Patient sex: M
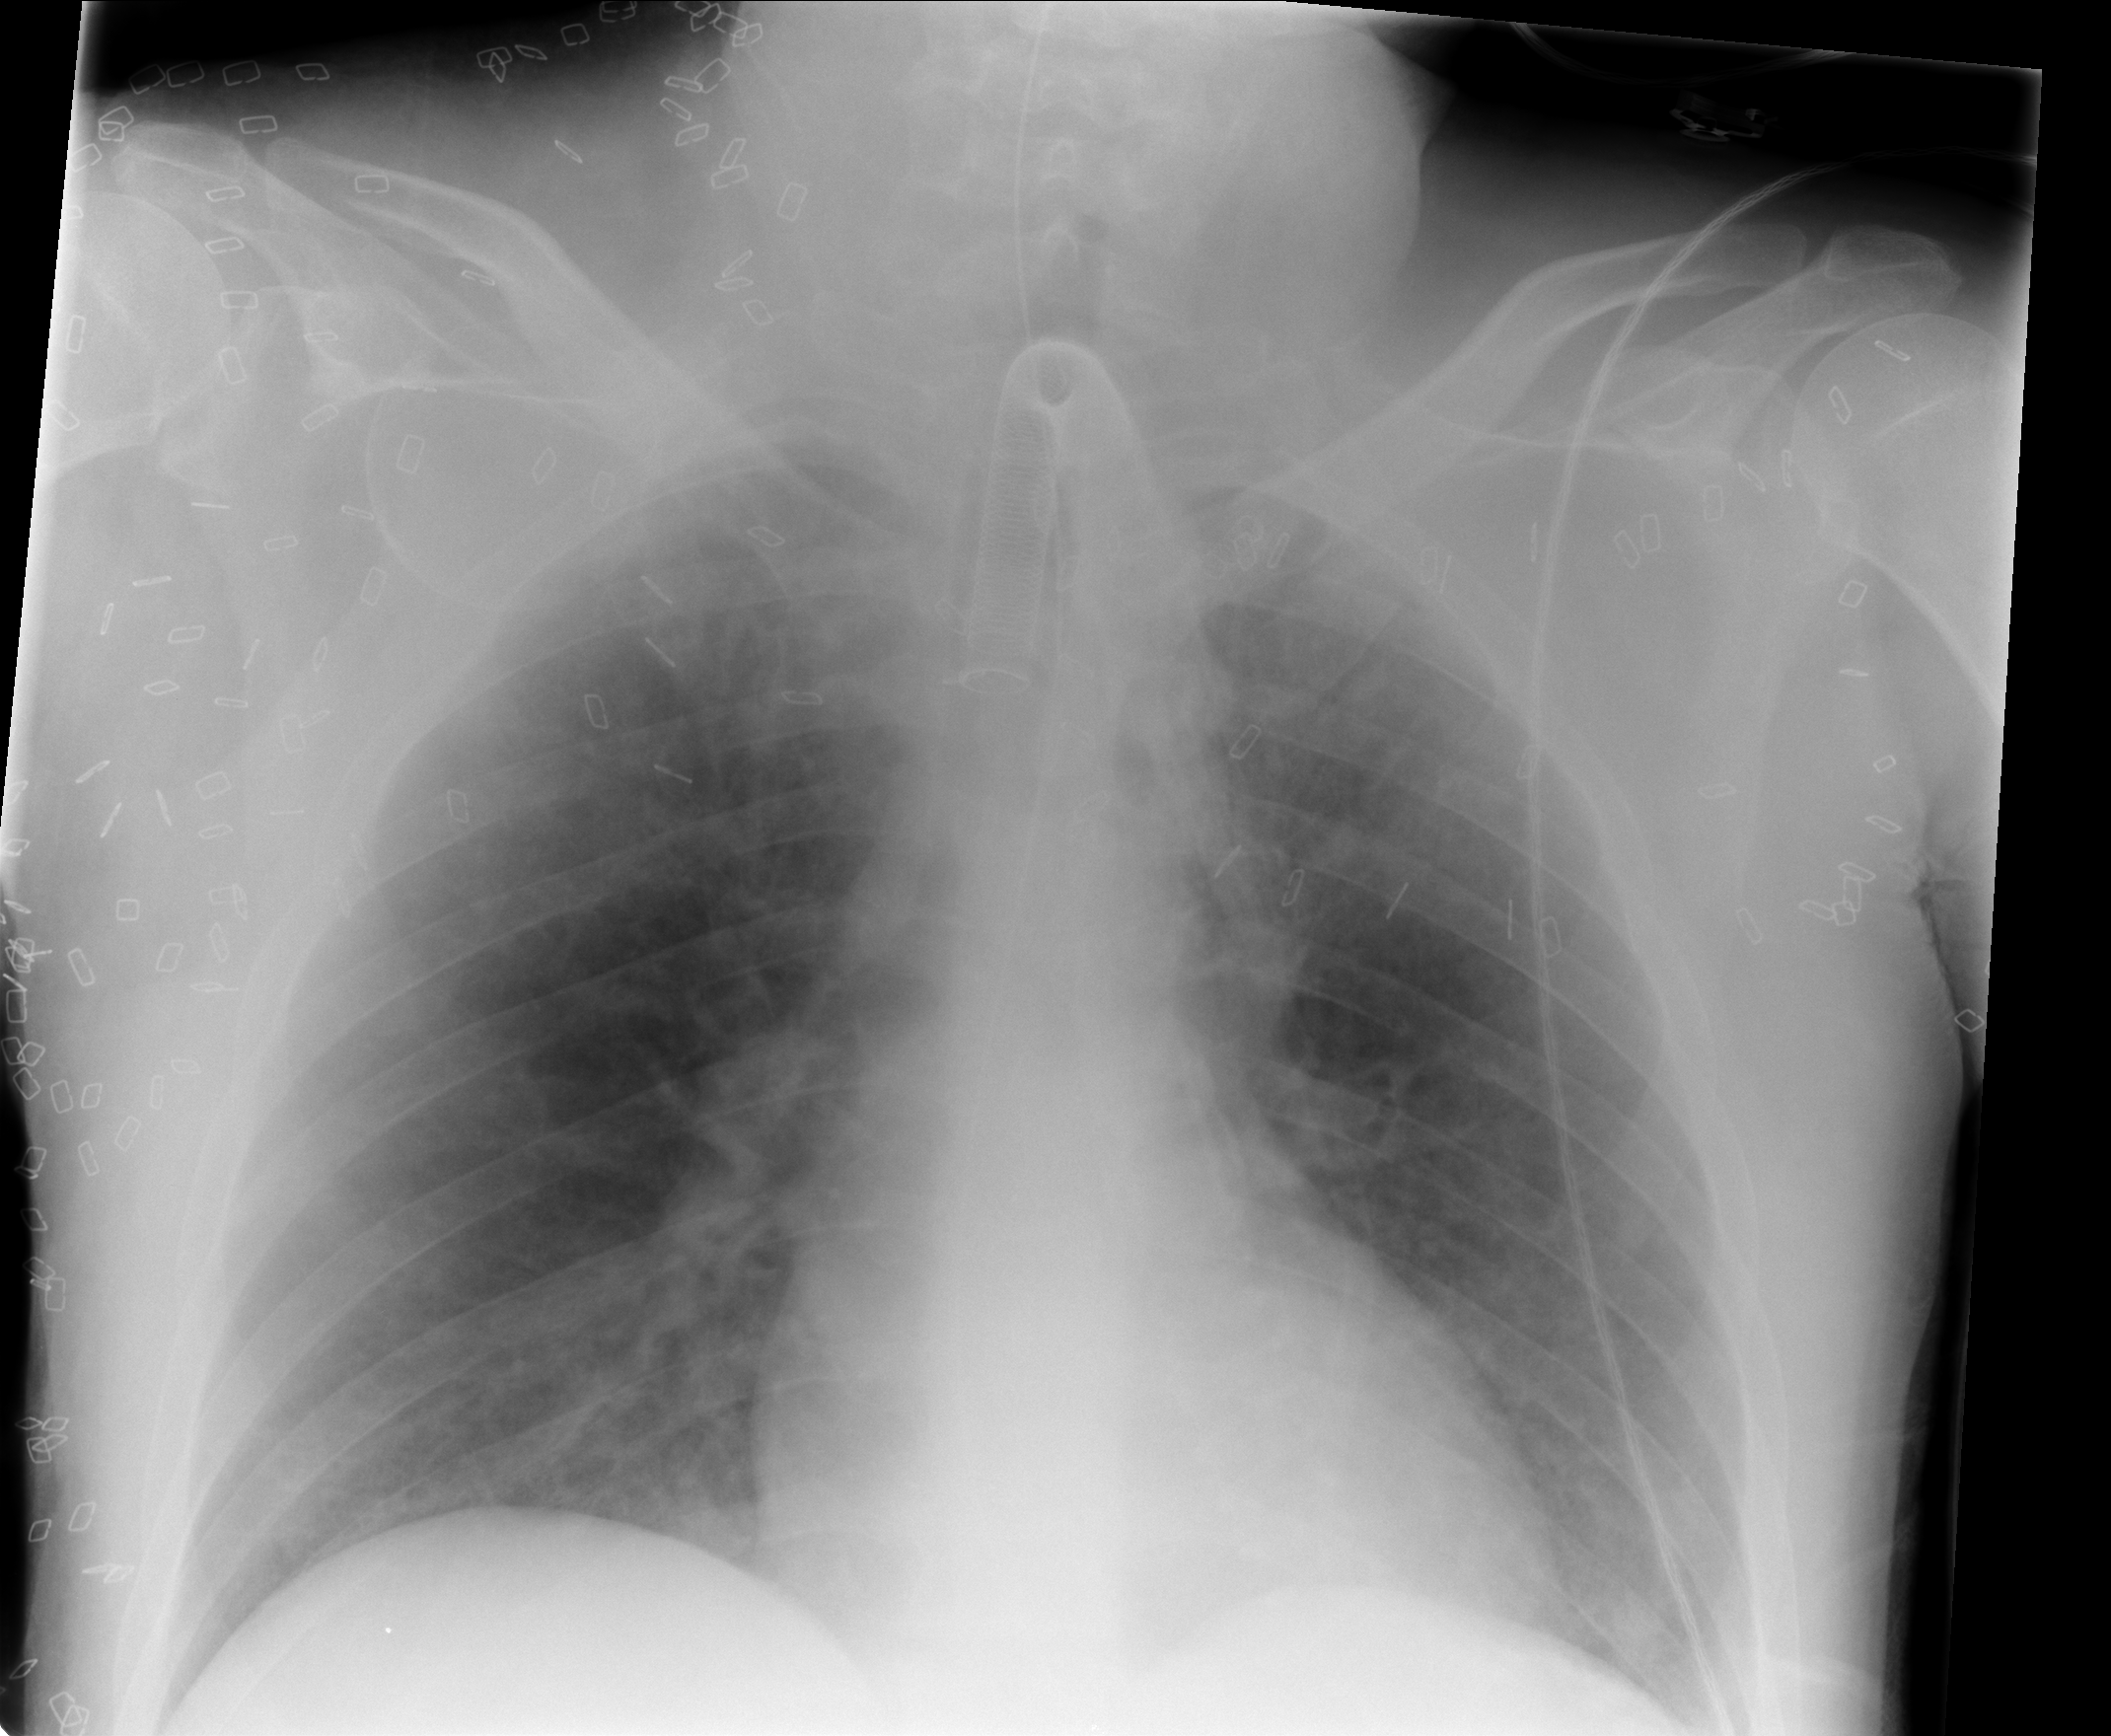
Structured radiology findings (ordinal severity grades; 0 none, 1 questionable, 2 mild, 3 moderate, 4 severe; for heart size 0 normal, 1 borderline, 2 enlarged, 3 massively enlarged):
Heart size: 0
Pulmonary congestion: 1
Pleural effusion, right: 0
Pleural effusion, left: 0
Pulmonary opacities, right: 1
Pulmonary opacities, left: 0
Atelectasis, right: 0
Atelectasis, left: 2